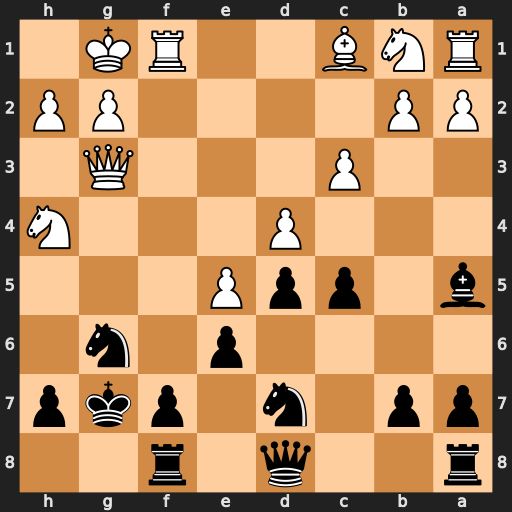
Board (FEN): r2q1r2/pp1n1pkp/4p1n1/b1ppP3/3P3N/2P3Q1/PP4PP/RNB2RK1
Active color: b
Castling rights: -
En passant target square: -
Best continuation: Qxh4 Qxh4 Nxh4